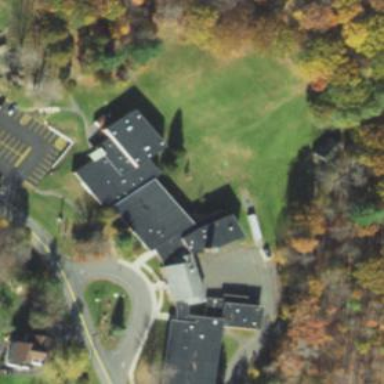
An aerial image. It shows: School building.